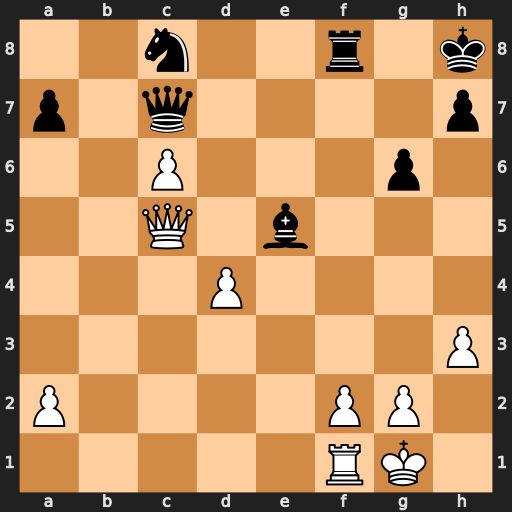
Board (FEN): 2n2r1k/p1q4p/2P3p1/2Q1b3/3P4/7P/P4PP1/5RK1
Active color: w
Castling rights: -
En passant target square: -
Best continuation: Qxf8#